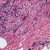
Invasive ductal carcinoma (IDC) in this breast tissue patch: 0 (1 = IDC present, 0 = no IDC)